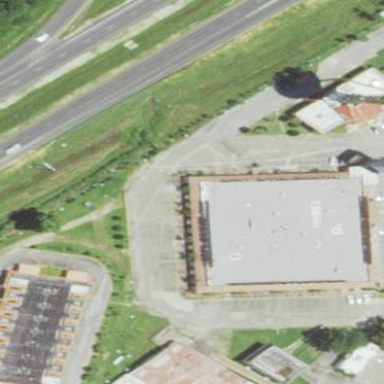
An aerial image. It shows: Retail building with flat roof.